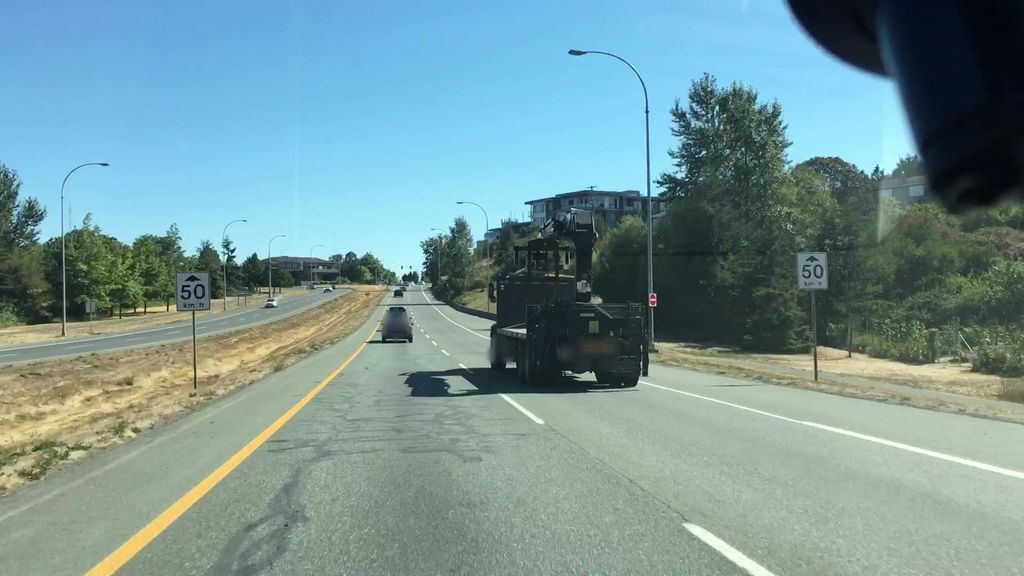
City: victoria